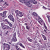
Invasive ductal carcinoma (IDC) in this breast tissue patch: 1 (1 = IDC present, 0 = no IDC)